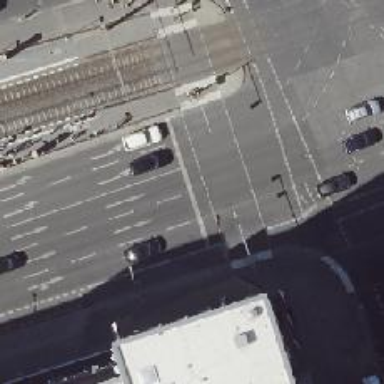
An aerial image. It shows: Road with traffic signals.